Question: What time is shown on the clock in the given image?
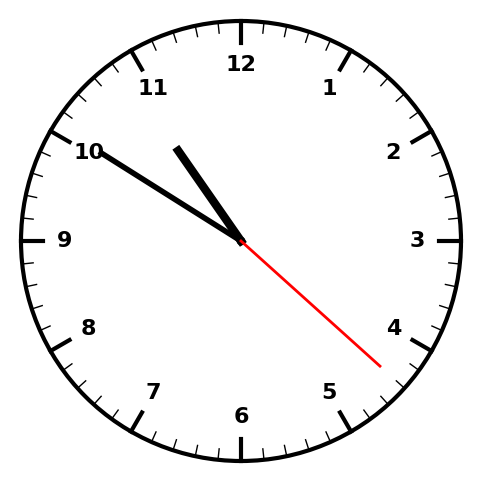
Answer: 10:50:22